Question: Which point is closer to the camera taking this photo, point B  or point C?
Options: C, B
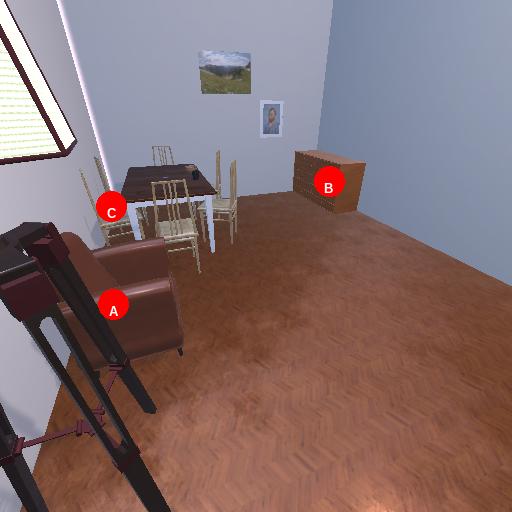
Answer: C